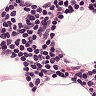
Metastatic tissue present: no